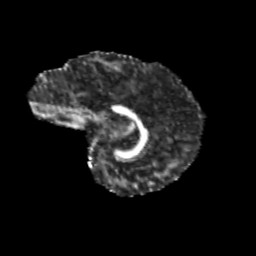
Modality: FA
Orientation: sagittal
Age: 9
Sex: male
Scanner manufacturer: siemens
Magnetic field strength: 3 T
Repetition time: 3.8 s
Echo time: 0.07 s